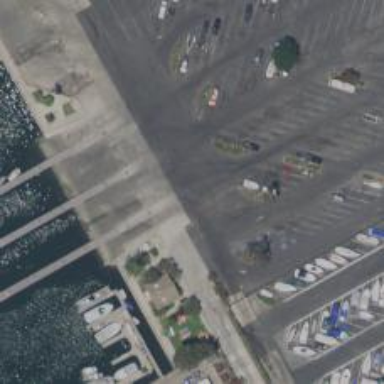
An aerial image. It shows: Man-made pier.